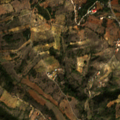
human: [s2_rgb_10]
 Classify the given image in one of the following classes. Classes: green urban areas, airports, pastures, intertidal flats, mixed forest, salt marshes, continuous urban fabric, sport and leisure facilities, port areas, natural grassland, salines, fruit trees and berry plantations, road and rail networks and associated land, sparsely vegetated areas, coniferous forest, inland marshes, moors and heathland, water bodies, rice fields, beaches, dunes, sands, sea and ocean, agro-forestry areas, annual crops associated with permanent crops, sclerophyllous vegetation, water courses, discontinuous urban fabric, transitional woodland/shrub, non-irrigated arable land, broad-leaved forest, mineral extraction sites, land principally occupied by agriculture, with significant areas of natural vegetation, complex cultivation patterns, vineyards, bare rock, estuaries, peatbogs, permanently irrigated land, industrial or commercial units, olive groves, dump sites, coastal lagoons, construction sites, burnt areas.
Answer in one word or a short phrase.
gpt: olive groves, land principally occupied by agriculture, with significant areas of natural vegetation